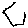
Label: hexagon